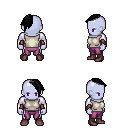
a pixel art fantasy rpg character, male body template, dark elf, purple skin, white sleeveless shirt, magenta pants, black long mohawk hairstyle, leather bracers, maroon shoes, four views (front, back, left, right), 2x2 character sprite sheet, small pixel art, hard edges, no anti-aliasing